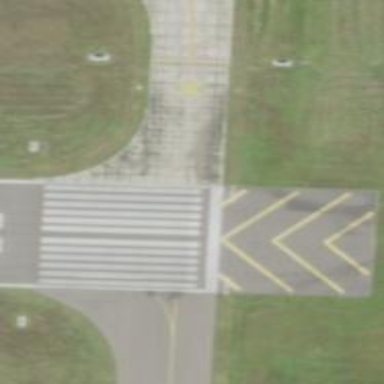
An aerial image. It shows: View of taxiway at the airport.